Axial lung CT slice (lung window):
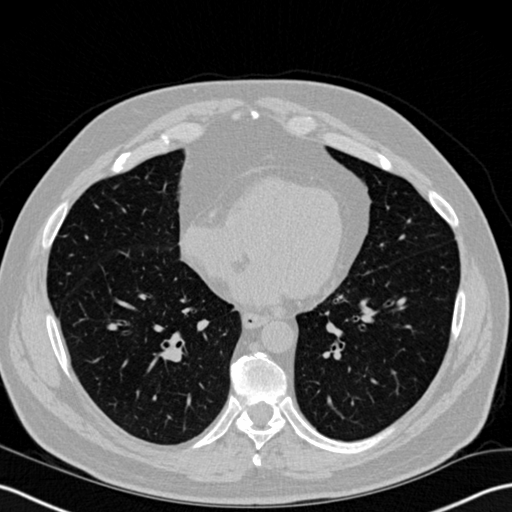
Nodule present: no